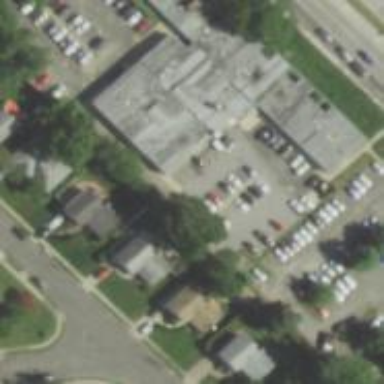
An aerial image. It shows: Commercial building with parking lot.